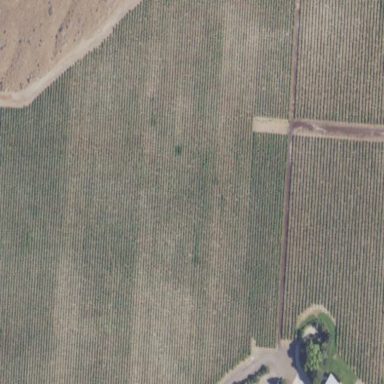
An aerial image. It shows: Vineyard growing grapes.